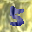
Label: 5